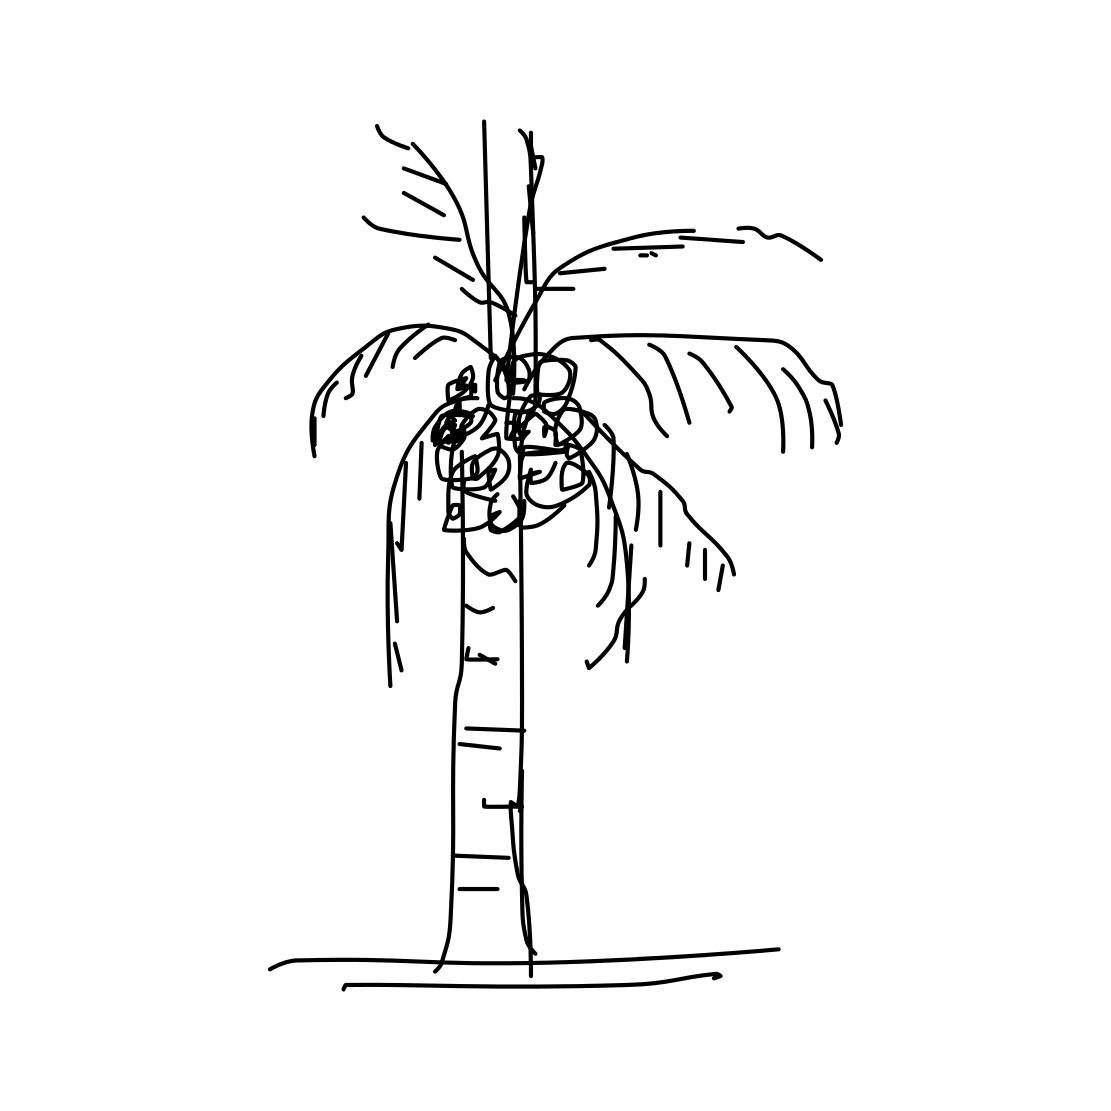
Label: palm tree